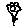
Label: flower